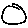
Label: circle